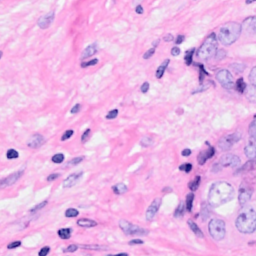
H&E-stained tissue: Breast